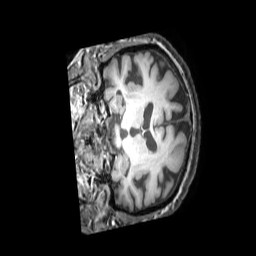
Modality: T1w
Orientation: coronal
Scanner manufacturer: philips
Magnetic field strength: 3 T
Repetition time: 0.009892 s
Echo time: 0.004604 s